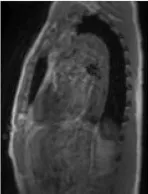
Information derived from 4D Flow-MRI and CT data for the aortic dissection patient, illustrating. 4D Flow-MRI acquisition.
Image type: radiology (mri)